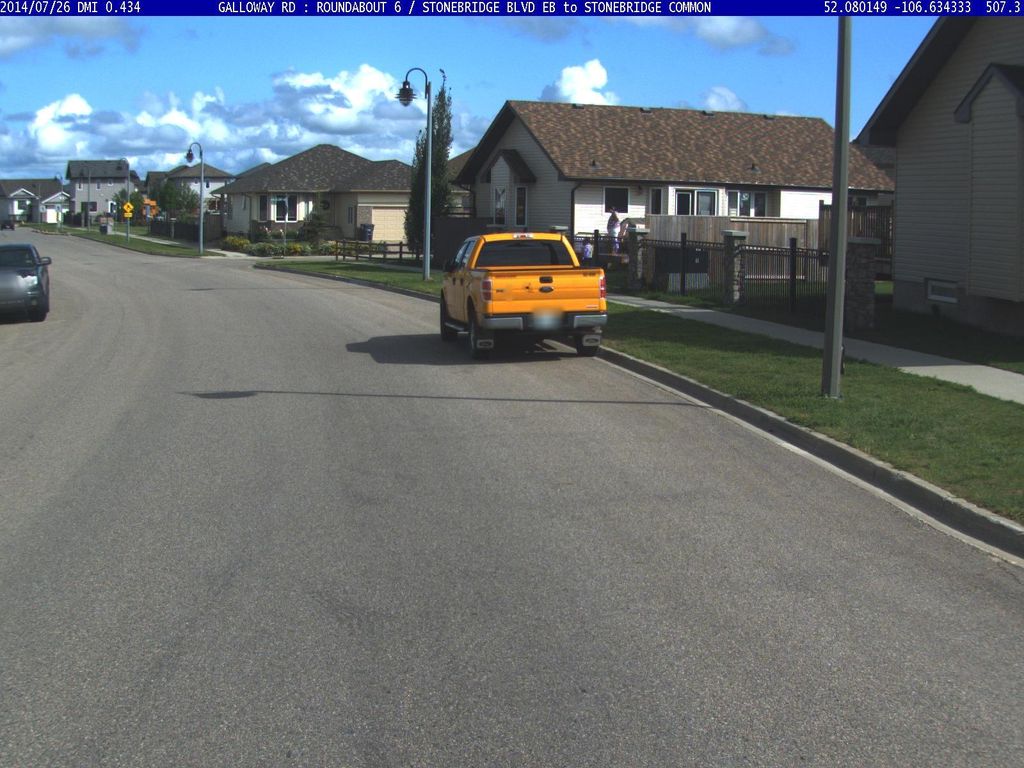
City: saskatoon